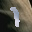
Label: 1